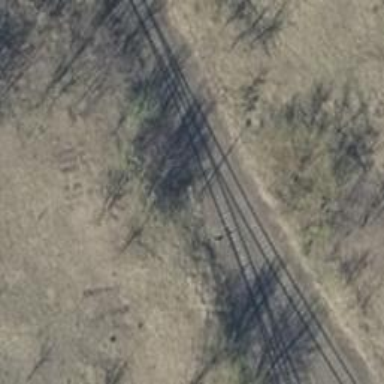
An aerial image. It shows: Railway switch.